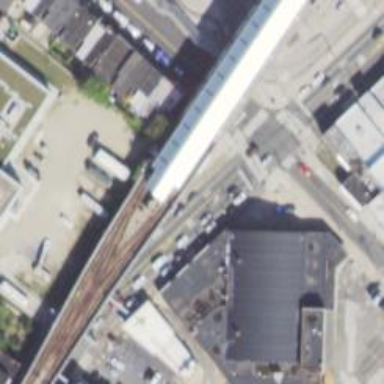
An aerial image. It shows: Railway bridge with electrified lines.